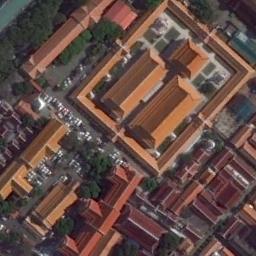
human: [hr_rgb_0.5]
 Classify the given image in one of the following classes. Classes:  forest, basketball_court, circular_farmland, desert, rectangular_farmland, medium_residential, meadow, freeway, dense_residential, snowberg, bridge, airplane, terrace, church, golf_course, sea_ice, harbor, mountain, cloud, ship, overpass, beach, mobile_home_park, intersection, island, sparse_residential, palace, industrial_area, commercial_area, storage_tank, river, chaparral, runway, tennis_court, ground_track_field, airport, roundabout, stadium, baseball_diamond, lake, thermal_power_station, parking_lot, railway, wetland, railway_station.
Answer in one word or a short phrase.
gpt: palace